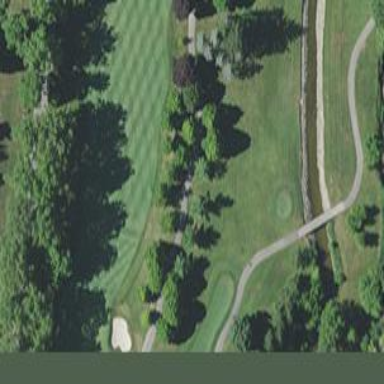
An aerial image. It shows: Pathway for golfing.